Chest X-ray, AP view. Patient: 69 years old, sex F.
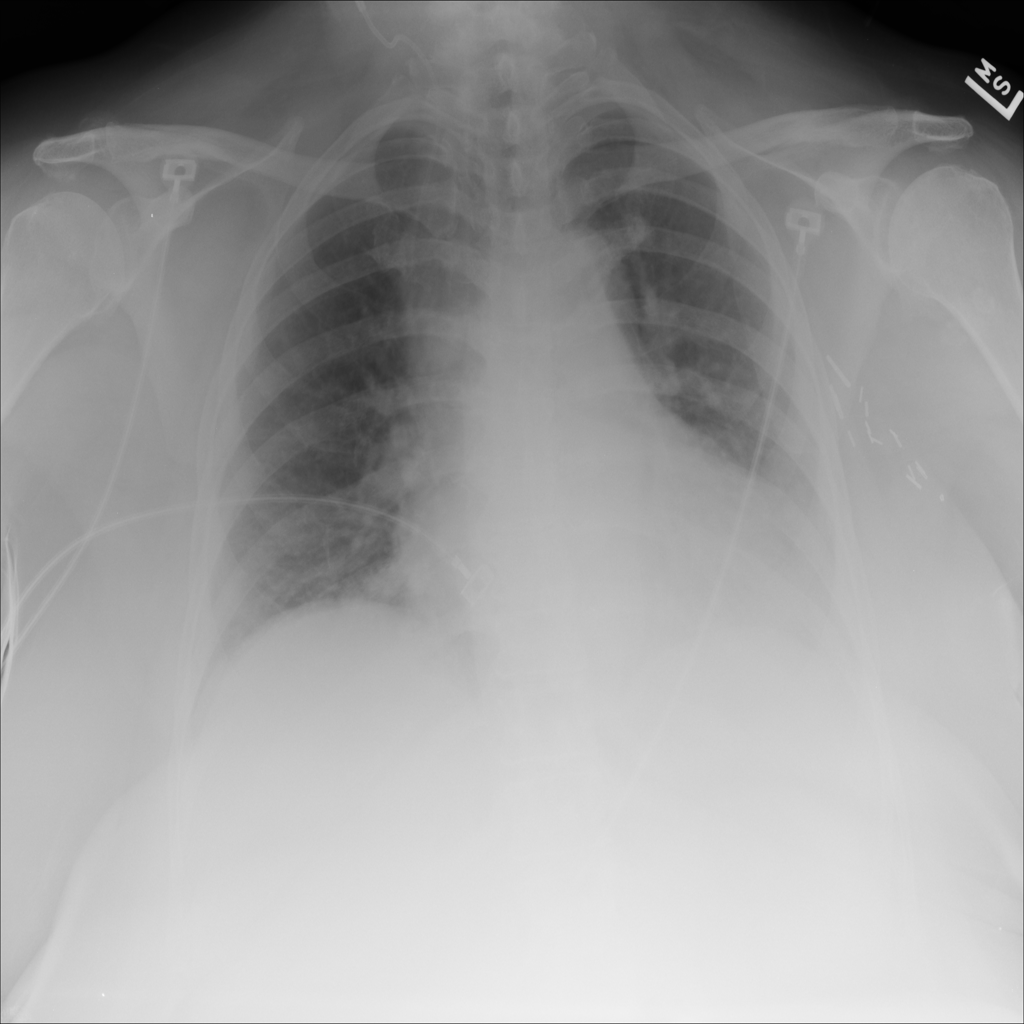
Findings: No Finding